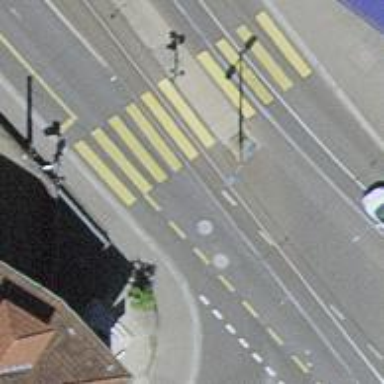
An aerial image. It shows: Crossing with traffic signals.